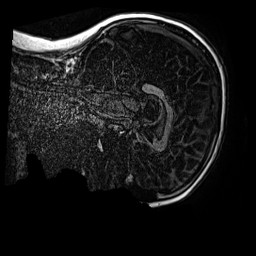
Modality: MP2RAGE
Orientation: sagittal
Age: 11
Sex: male
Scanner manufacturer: siemens
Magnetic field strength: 3 T
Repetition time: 4 s
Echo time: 0.00299 s